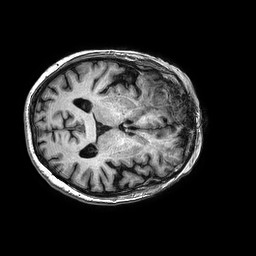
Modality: T1w
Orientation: axial
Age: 71
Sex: female
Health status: ill
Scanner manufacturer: philips
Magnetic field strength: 3 T
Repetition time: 0.006664 s
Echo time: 0.003002 s